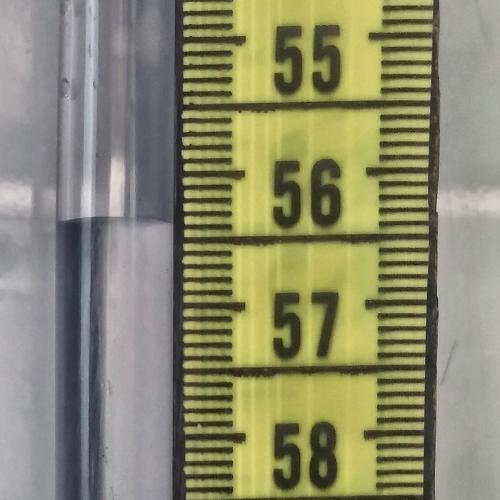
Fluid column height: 56.4 cm